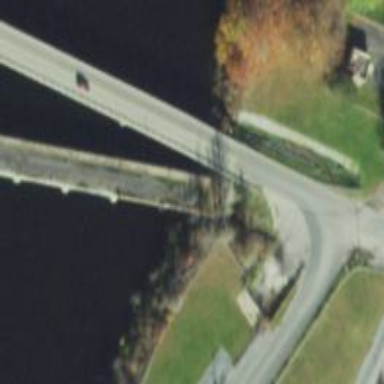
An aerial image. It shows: Bridge over abandoned road.